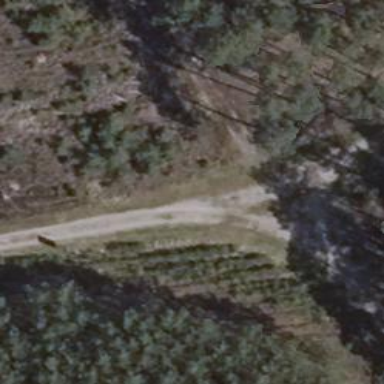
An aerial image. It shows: Compacted track road with grade3 tracktype.